Lunar surface albedo tile
Center latitude: 33.276
Center longitude: 17.351
Resolution (meters per pixel, mean): 152.64
Tile area (km^2): 23962.87
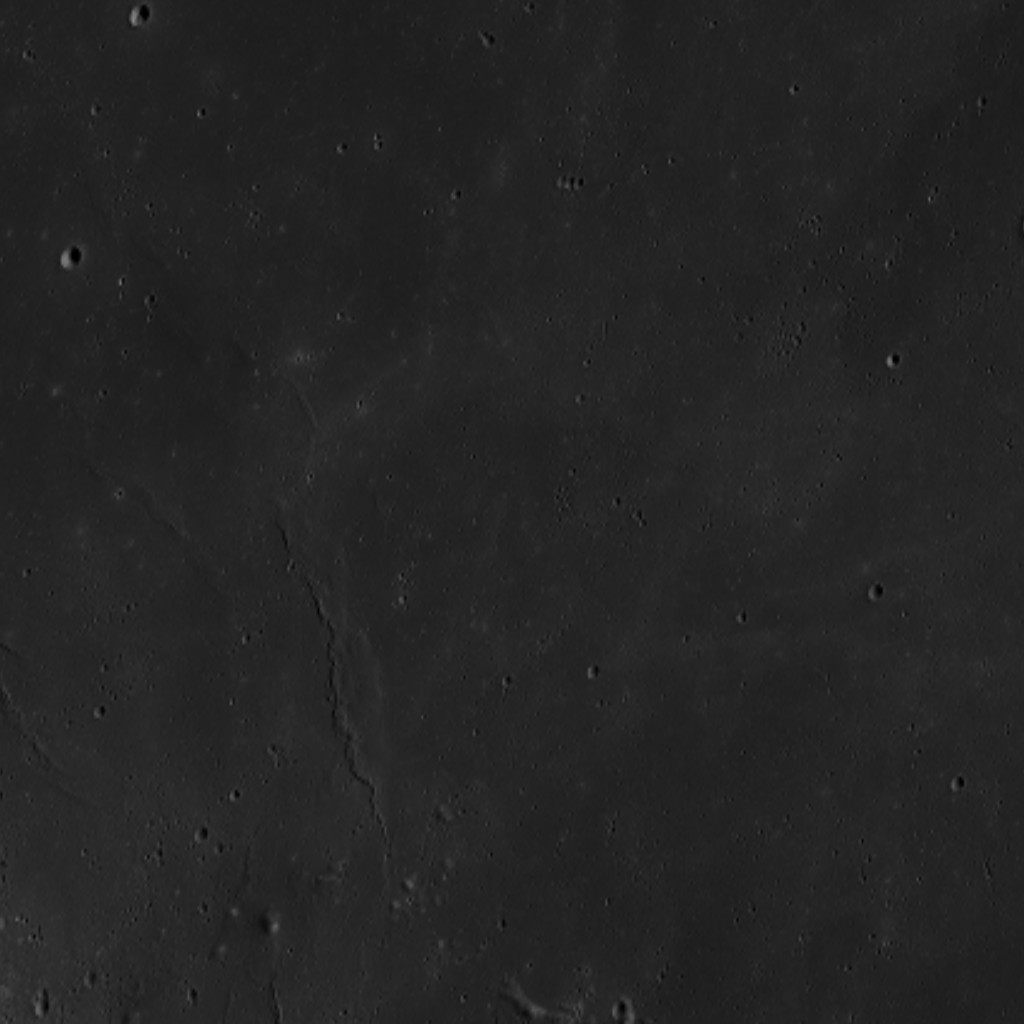